Interaction volume radius: 5 \u00c5
Interaction volume height: 50 \u00c5
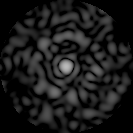
Disorder parameter: 0.7976